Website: home-depot
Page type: account-dashboard
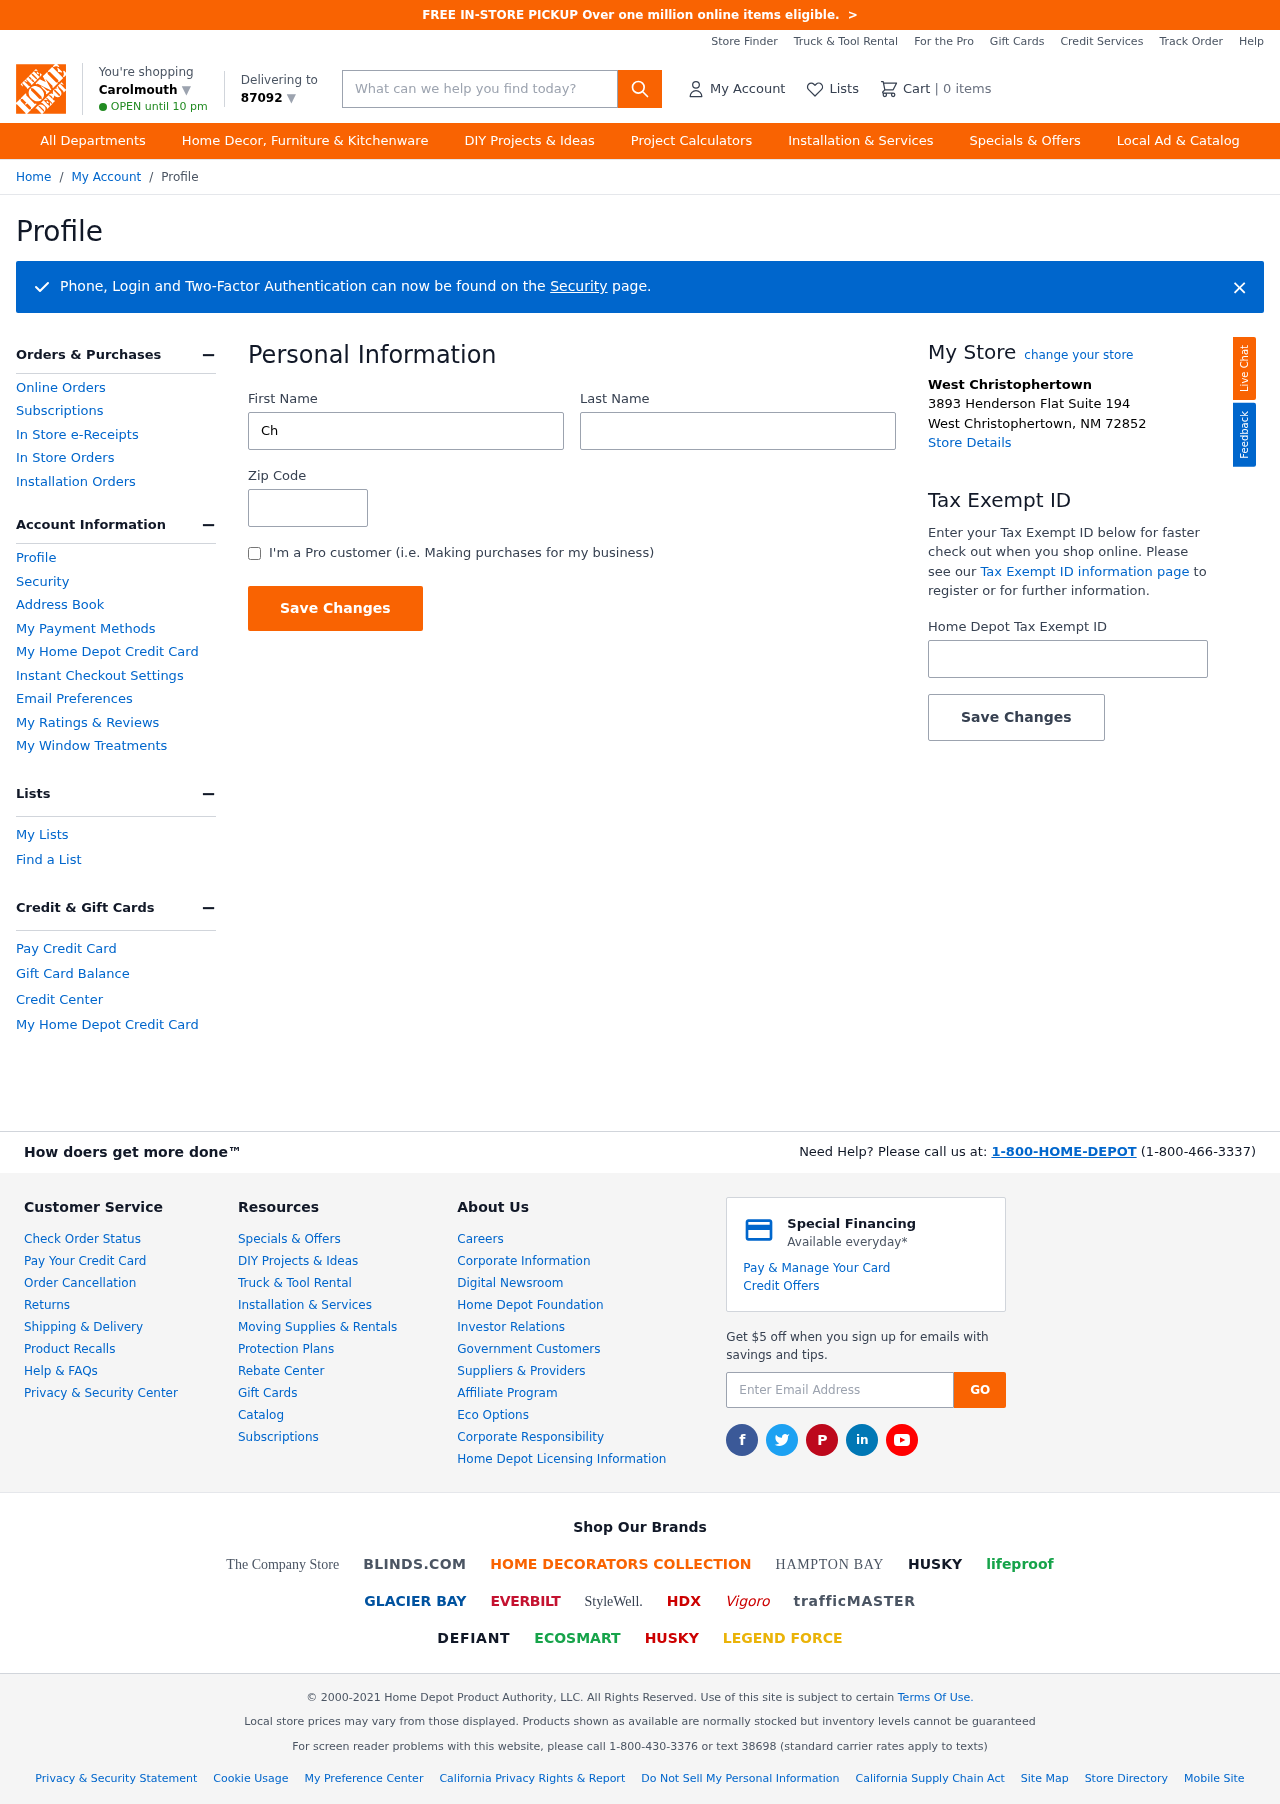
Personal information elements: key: PII_CITY
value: Carolmouth ▼
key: PII_FIRSTNAME
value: Cheryl
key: PII_LASTNAME
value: Lopez
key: PII_LOCATION1_CITY
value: West Christophertown
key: PII_LOCATION1_CITY_STATE_ZIP
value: West Christophertown, NM 72852
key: PII_LOCATION1_STREET
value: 3893 Henderson Flat Suite 194
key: PII_POSTCODE
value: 87092 ▼
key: PII_POSTCODE
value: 87092
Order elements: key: ORDER_NUM_ITEMS
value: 0
Search elements: key: HEADER_SEARCH
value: What can we help you find today?